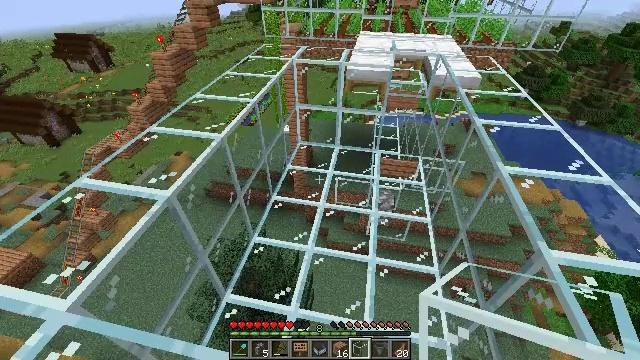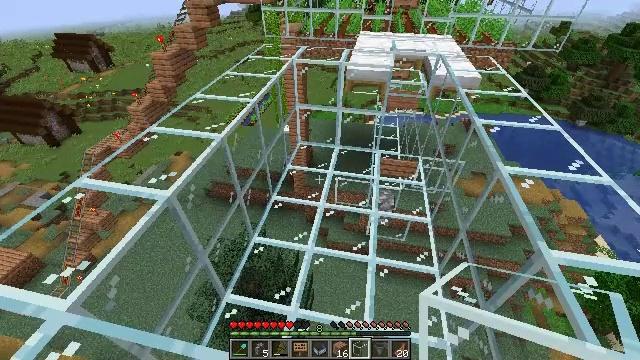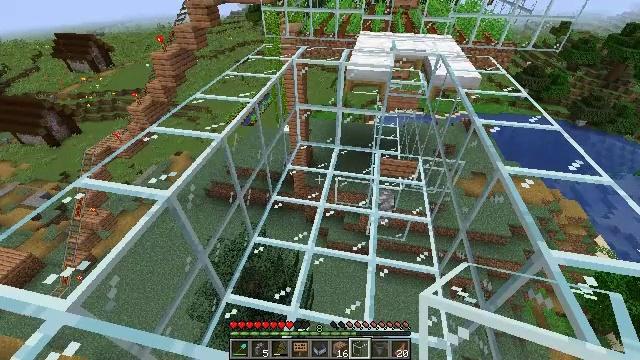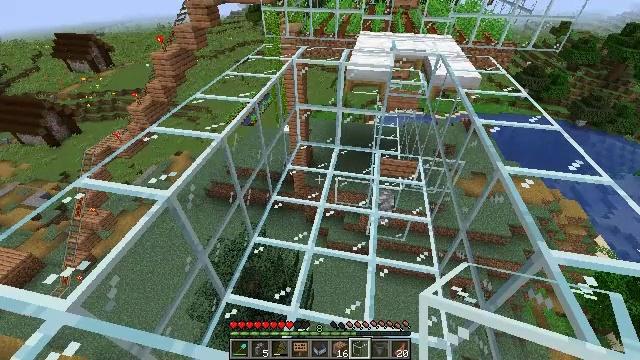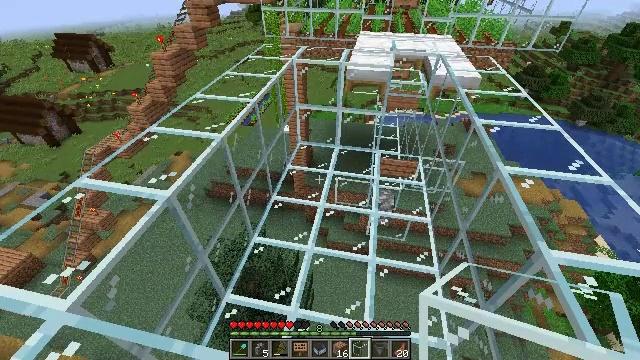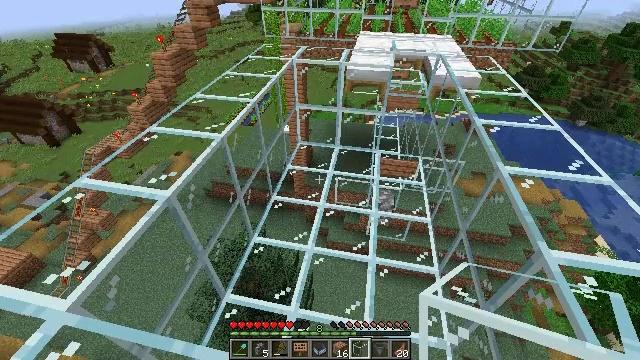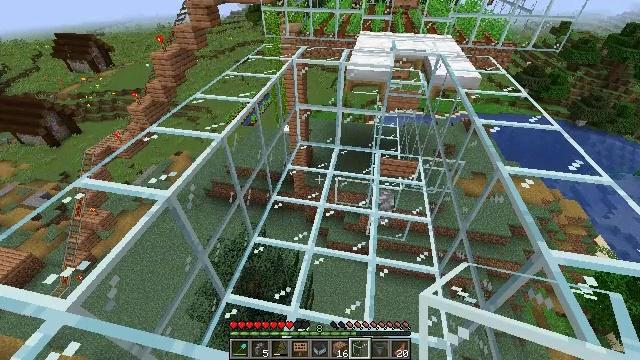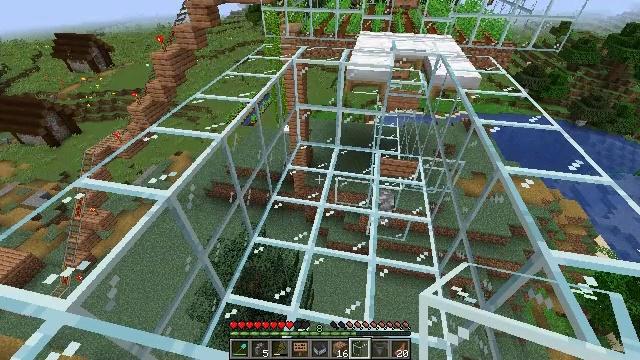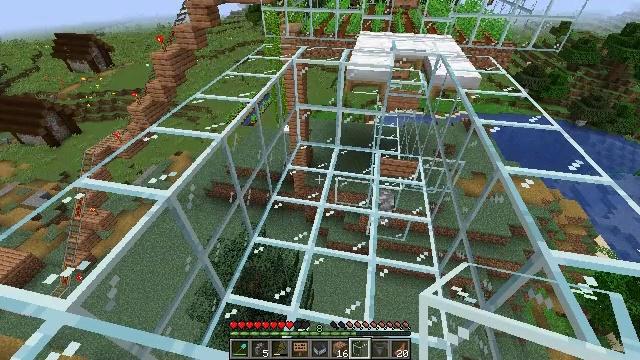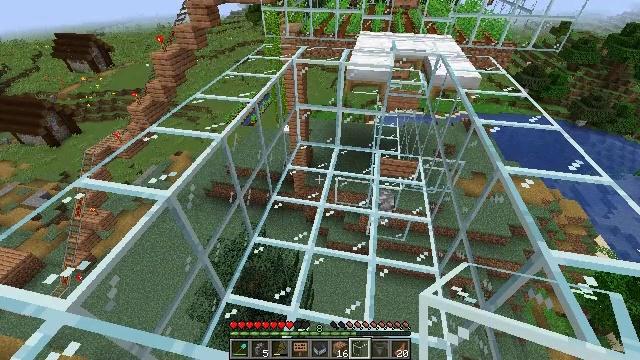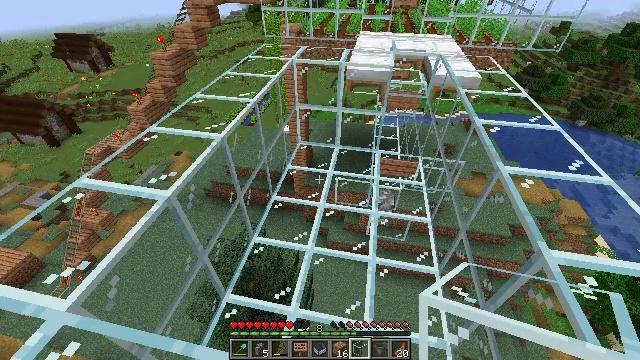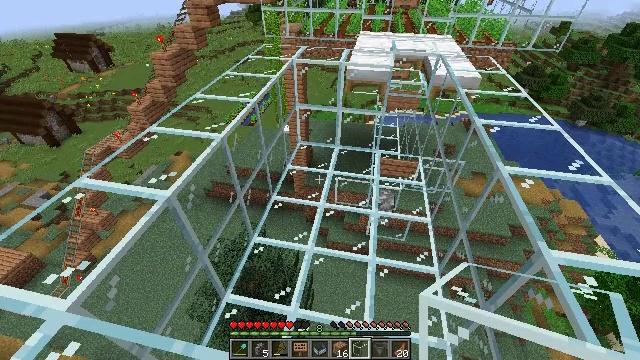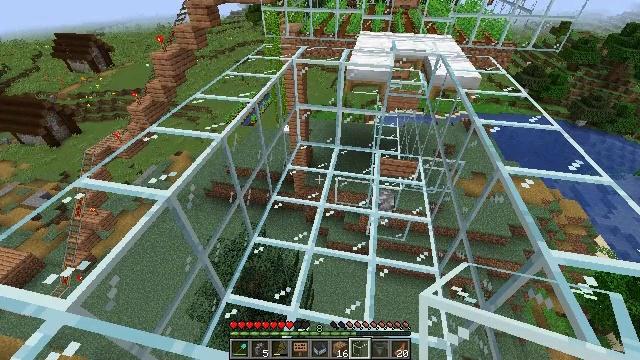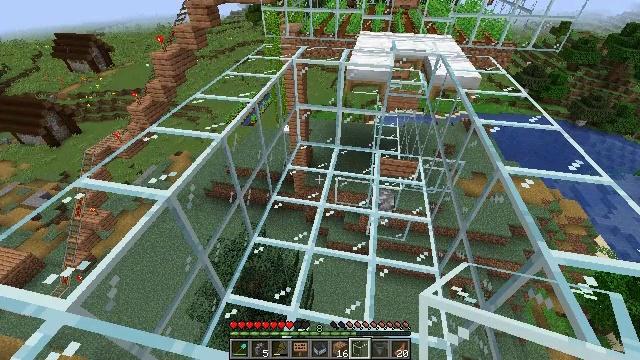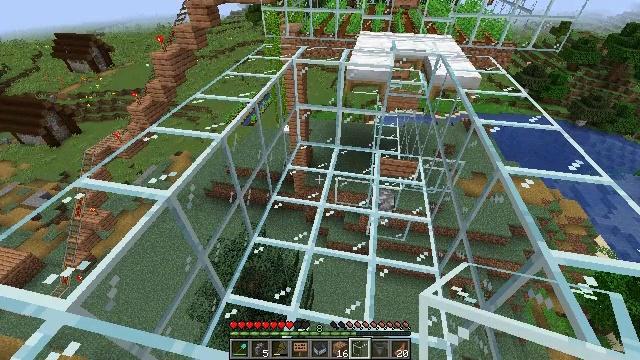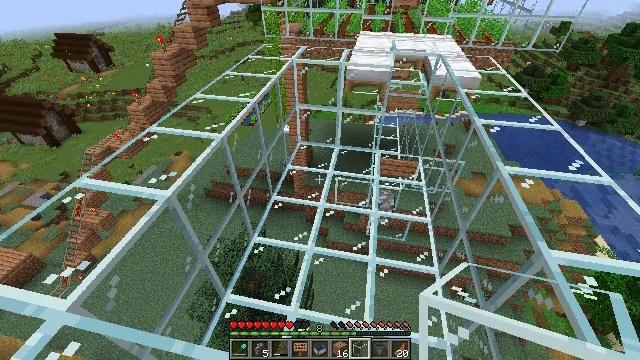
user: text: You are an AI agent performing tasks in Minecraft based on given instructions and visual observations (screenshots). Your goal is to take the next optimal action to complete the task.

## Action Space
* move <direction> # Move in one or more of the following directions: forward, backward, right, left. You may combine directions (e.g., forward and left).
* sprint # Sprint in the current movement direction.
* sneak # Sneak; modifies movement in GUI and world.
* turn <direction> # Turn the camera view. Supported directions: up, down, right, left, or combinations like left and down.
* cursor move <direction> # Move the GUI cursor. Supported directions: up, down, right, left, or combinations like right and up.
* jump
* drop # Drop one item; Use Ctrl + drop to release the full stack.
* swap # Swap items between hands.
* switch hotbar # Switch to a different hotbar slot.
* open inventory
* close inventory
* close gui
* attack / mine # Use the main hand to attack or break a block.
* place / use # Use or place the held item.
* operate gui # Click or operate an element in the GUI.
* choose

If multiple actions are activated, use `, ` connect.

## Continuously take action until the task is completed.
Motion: motion action
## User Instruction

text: Gather jungle planks for building.
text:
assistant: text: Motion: no_op
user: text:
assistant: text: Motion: no_op
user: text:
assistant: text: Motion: no_op
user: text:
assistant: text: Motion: no_op
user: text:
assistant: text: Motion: no_op
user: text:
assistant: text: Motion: no_op
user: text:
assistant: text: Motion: no_op
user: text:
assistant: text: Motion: no_op
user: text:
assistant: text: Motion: no_op
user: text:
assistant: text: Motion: no_op
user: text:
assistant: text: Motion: no_op
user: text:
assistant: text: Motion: no_op
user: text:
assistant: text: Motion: no_op
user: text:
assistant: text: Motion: no_op
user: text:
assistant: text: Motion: no_op
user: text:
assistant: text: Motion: no_op
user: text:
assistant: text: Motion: no_op
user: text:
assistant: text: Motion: no_op
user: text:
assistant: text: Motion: no_op
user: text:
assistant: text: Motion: no_op
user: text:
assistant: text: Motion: no_op
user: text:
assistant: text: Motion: no_op
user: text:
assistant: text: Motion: no_op
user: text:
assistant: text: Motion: no_op
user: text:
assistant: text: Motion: no_op
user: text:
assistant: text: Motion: no_op
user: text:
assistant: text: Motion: no_op
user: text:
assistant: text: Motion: no_op
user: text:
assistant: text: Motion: no_op
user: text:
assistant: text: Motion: no_op